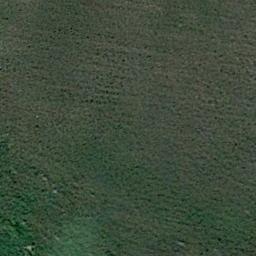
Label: meadow